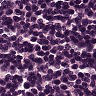
Metastatic tissue present: no